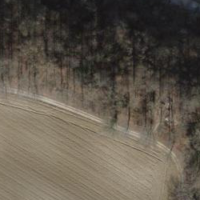
EUNIS habitat code: 41
Species observed at this site:
Prunus spinosa